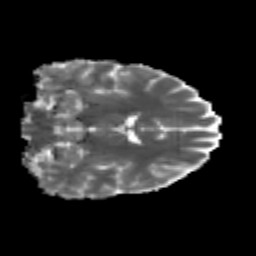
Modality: MD
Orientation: coronal
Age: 24
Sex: male
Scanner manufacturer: siemens
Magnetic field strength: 3 T
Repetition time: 3.5 s
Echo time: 0.125 s